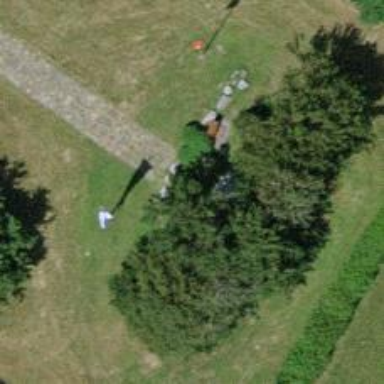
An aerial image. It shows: Memorial site with historic significance.